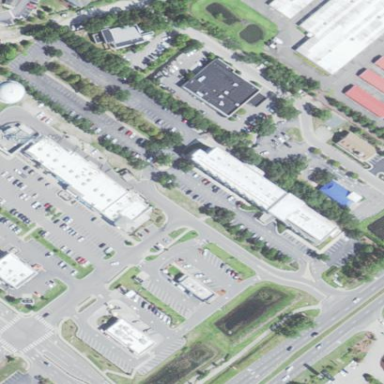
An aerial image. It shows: Clinic building providing healthcare services.